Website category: sports
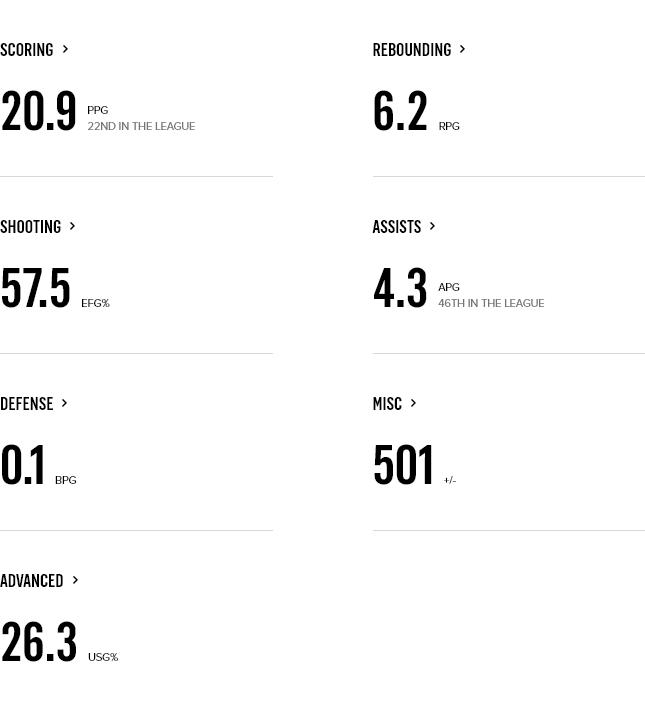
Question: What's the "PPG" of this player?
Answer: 20.9

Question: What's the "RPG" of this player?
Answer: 6.2

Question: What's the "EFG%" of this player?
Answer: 57.5

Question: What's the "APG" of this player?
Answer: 4.3

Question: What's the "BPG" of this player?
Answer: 0.1

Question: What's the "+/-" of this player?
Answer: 501

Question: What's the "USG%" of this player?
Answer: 26.3

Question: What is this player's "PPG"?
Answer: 20.9

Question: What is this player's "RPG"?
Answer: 6.2

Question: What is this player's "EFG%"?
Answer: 57.5

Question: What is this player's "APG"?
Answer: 4.3

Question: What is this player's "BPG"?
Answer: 0.1

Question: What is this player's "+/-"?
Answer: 501

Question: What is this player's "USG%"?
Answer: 26.3

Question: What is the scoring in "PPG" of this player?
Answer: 20.9

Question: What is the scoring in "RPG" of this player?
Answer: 6.2

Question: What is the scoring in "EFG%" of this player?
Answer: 57.5

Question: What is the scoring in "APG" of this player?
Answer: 4.3

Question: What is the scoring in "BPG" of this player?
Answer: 0.1

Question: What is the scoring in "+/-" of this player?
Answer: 501

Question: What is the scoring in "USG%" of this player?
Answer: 26.3

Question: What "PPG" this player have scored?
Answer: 20.9

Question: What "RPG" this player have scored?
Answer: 6.2

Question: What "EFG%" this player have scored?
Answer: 57.5

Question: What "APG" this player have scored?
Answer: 4.3

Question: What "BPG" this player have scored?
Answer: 0.1

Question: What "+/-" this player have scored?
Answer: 501

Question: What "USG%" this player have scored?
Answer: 26.3

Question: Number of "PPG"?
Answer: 20.9

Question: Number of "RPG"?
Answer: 6.2

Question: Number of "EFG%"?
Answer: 57.5

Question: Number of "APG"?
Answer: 4.3

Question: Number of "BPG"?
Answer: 0.1

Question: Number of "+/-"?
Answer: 501

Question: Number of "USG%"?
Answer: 26.3

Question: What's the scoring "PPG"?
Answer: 20.9

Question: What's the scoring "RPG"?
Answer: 6.2

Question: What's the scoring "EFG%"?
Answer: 57.5

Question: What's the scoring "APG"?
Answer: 4.3

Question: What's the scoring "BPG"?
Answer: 0.1

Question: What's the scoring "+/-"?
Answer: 501

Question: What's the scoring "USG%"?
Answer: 26.3